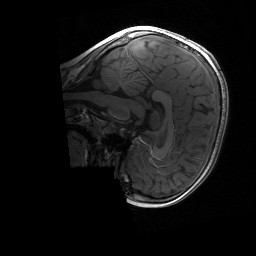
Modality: T1w
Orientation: sagittal
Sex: female
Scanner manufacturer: siemens
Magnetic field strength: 3 T
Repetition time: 1.9 s
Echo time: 0.00243 s